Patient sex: F
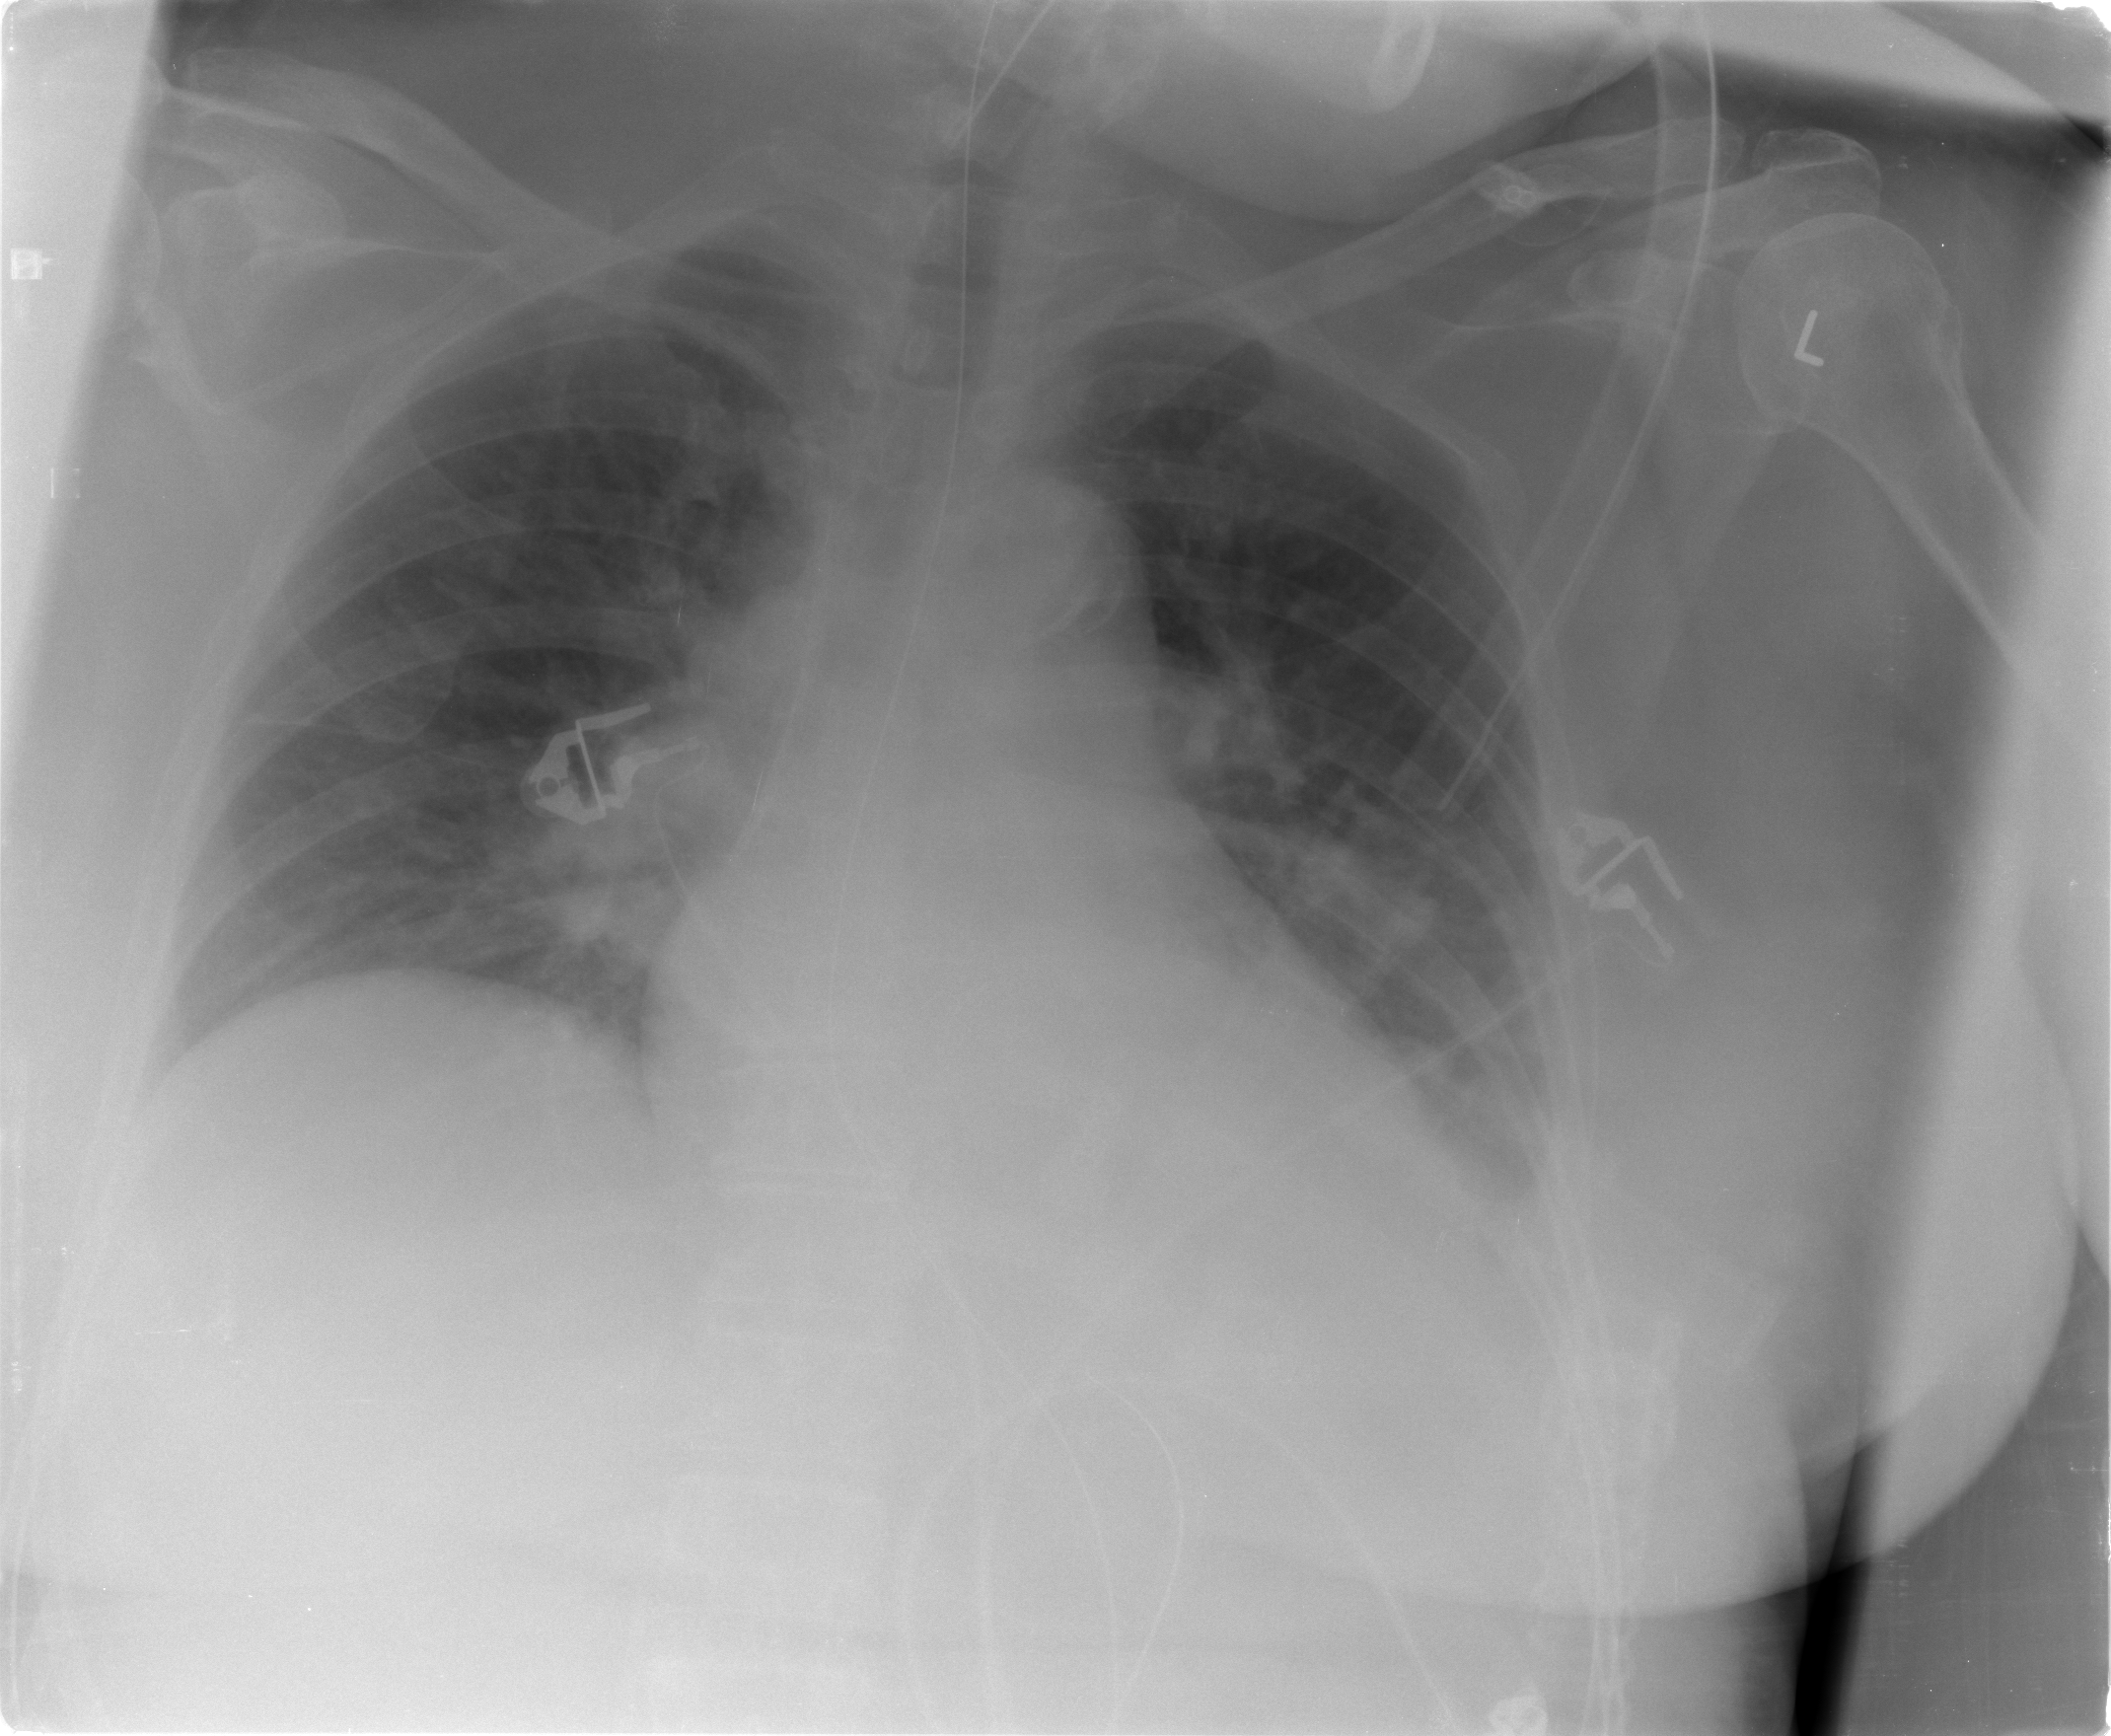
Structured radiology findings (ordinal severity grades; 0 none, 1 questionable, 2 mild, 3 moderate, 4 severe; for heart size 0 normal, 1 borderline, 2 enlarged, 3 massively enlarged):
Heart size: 2
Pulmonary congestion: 3
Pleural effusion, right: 0
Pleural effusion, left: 2
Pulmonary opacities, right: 2
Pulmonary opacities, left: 1
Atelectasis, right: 1
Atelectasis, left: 2